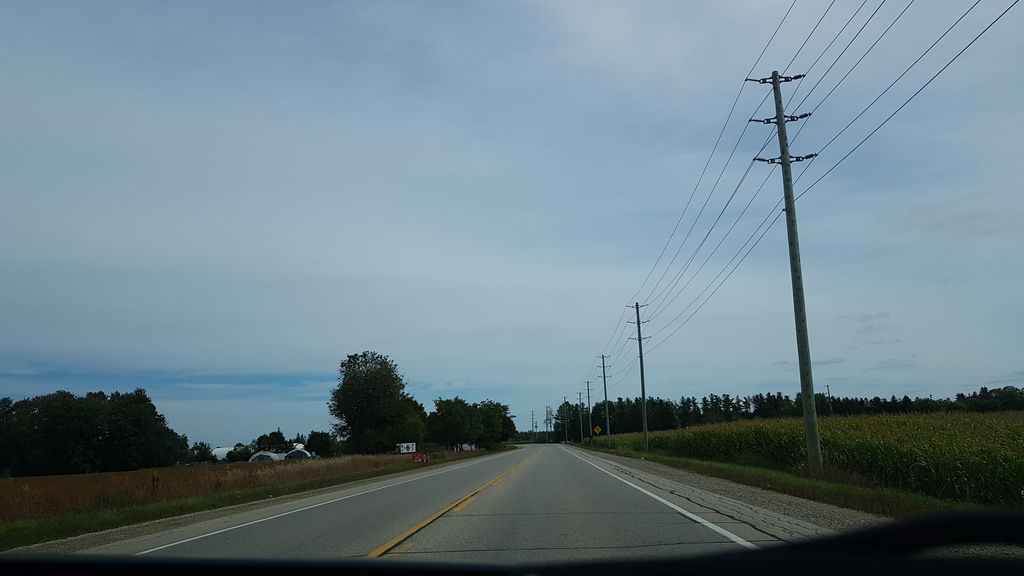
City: kitchener-waterloo